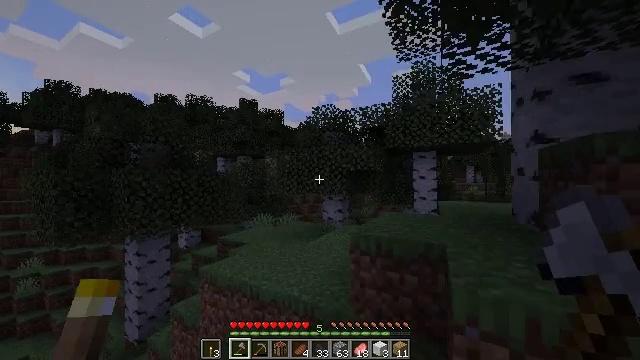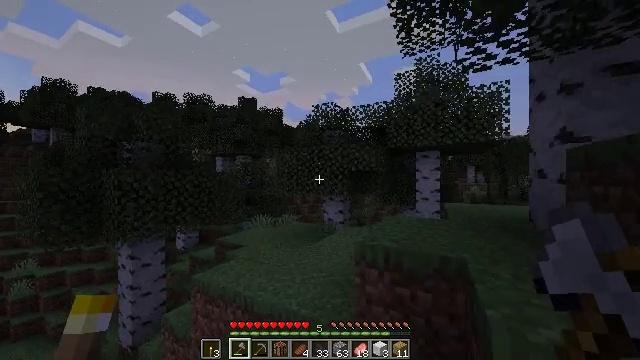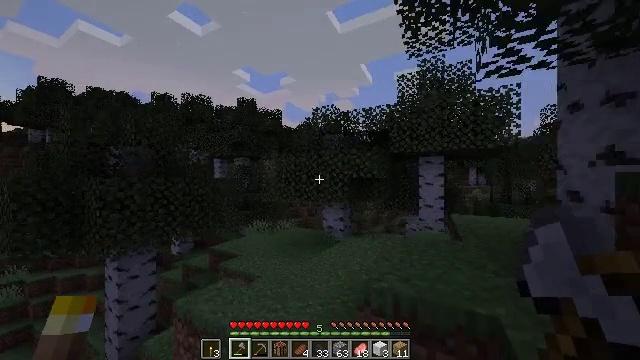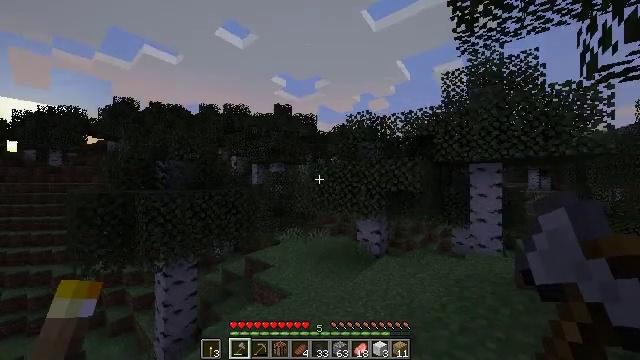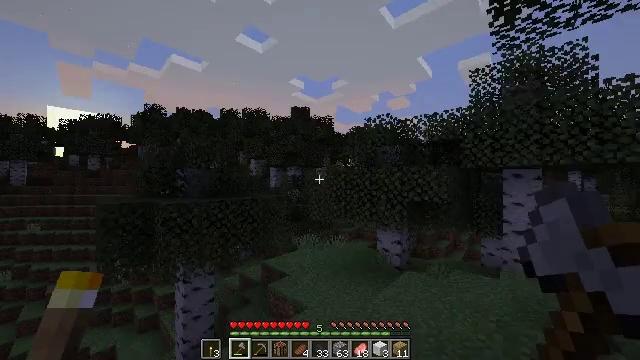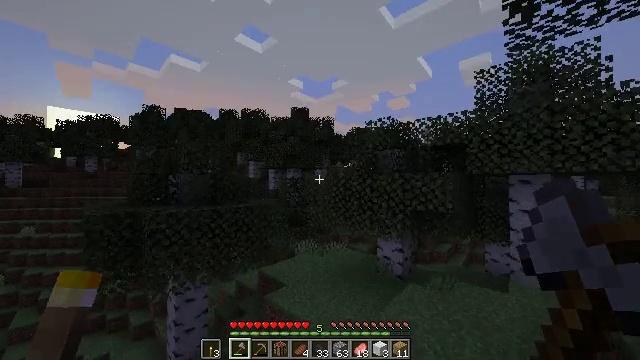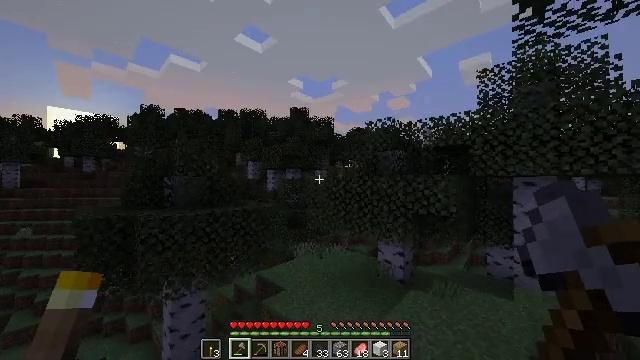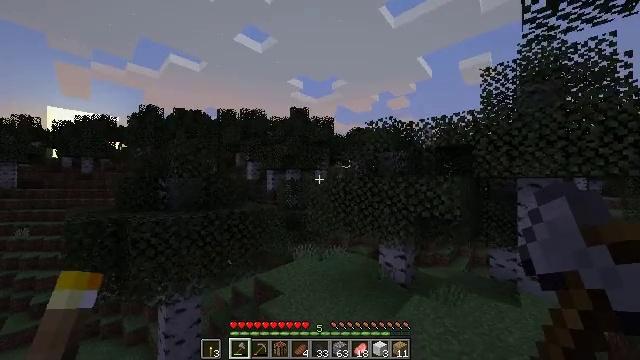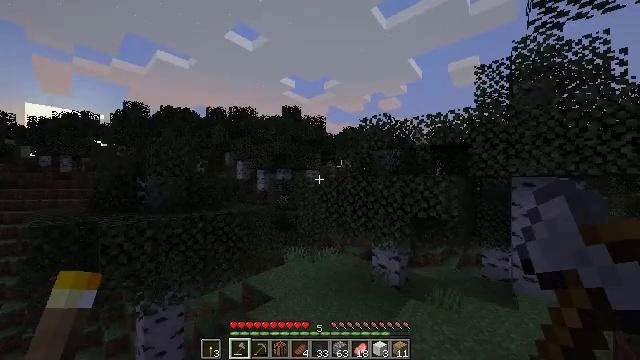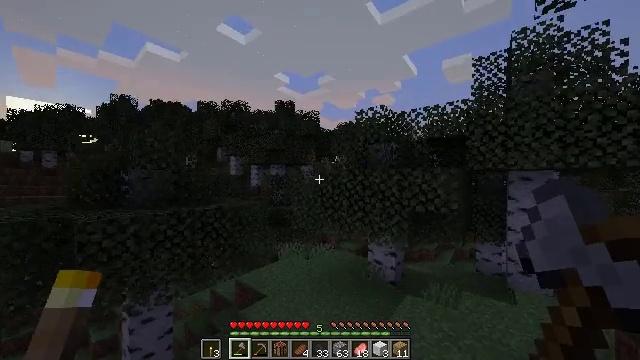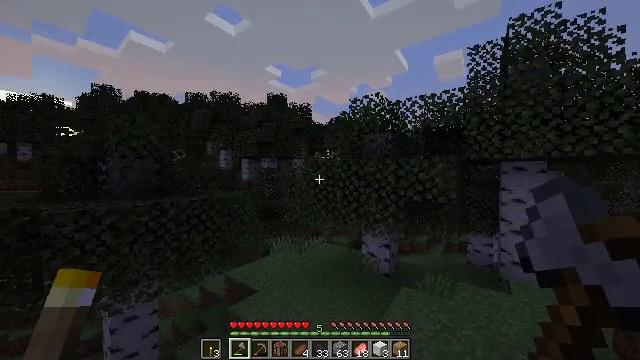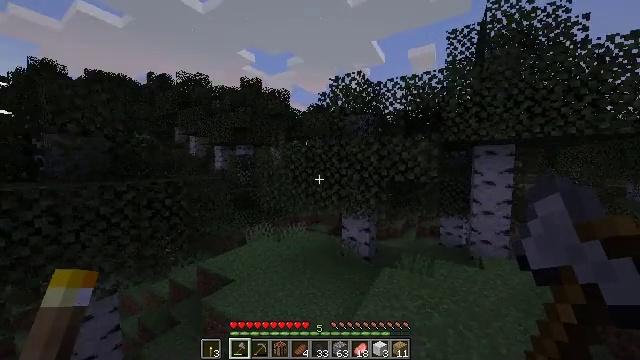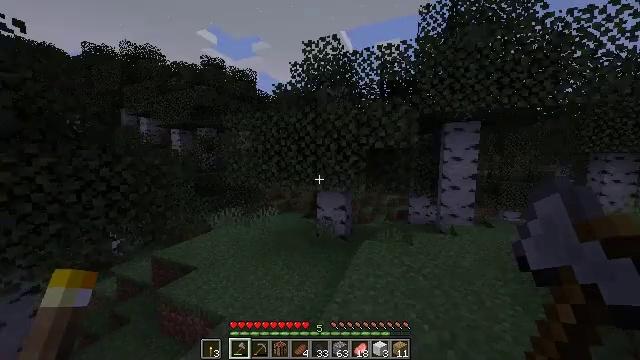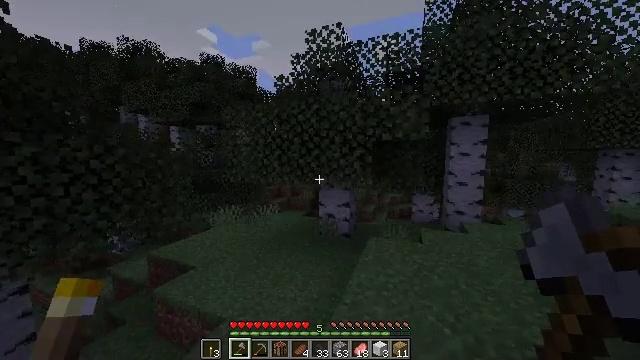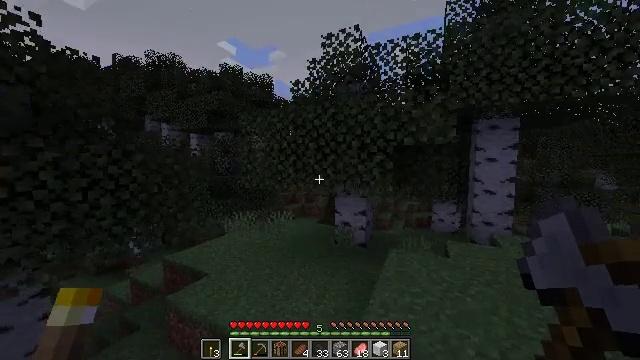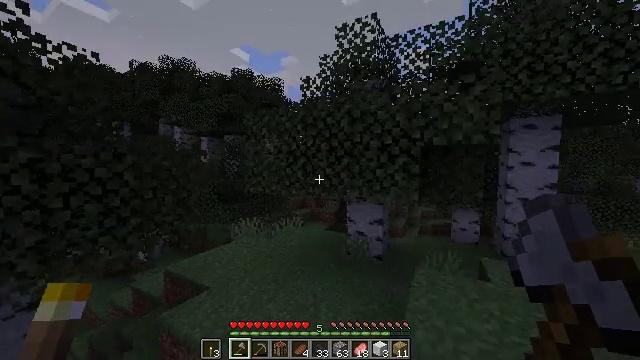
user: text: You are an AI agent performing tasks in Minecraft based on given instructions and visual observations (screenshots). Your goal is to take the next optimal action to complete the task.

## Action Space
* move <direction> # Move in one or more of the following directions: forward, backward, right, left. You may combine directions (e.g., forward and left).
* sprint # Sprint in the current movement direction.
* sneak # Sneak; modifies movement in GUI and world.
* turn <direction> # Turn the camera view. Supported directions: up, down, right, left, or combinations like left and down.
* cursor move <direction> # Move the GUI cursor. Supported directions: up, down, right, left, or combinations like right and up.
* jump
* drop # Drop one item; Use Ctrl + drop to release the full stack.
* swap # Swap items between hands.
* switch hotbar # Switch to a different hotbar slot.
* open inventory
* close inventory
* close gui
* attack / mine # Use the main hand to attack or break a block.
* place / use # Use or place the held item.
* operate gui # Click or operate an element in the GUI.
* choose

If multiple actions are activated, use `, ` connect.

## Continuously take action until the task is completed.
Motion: motion action
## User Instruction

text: Gather sugar cane for crafting.
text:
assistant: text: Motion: move forward, sprint
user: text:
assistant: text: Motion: move forward, sprint, jump
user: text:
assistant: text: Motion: move forward, sprint, turn left, jump
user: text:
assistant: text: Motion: move forward, sprint, turn left, jump
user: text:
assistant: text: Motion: move forward, sprint, jump
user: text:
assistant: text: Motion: move forward, sprint
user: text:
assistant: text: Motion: move forward and move left, sprint
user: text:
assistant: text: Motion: move forward and move left, sprint, turn right
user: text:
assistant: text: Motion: move forward and move left, sprint, turn right
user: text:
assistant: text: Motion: move forward and move left, sprint, turn right and down
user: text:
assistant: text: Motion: move forward, sprint, turn right and down
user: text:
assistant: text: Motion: move forward, sprint, turn right and down
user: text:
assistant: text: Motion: move forward, sprint
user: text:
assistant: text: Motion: move forward, sprint, turn left and up
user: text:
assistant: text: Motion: move forward, sprint, turn left
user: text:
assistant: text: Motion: move forward, sprint
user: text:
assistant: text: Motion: move forward, sprint, turn left and down
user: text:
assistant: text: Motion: move forward, sprint, turn left and down
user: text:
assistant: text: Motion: move forward, sprint, turn left and down
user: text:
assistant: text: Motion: move forward, sprint
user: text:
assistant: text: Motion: move forward, sprint
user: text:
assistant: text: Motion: move forward, sprint, turn left and down
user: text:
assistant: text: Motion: move forward, sprint, turn left
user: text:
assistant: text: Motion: move forward, sprint
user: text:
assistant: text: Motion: move forward, sprint
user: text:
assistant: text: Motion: move forward, sprint
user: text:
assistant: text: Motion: move forward, sprint
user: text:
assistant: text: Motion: move forward, sprint, turn up
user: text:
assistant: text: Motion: move forward, sprint
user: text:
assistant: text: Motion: move forward, sprint